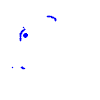
Particle: electron